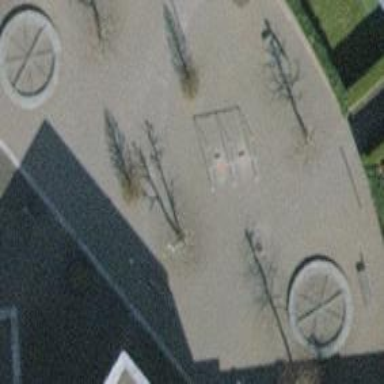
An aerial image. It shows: Playground area for leisure land.